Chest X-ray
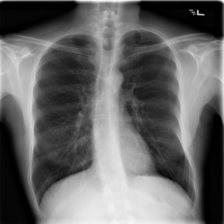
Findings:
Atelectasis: negative
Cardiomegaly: negative
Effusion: negative
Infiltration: negative
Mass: negative
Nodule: negative
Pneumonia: negative
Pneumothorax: negative
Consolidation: negative
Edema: negative
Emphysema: positive
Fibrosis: negative
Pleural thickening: negative
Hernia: negative